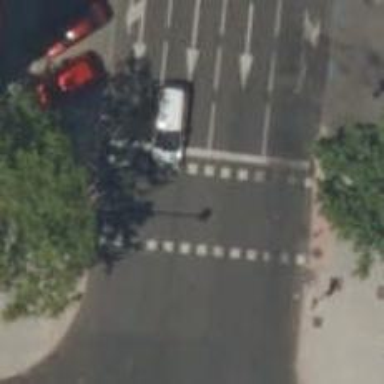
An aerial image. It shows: Road crossing with traffic signals.